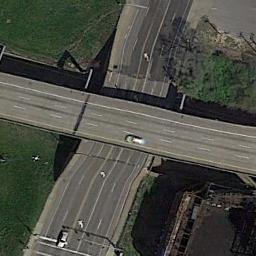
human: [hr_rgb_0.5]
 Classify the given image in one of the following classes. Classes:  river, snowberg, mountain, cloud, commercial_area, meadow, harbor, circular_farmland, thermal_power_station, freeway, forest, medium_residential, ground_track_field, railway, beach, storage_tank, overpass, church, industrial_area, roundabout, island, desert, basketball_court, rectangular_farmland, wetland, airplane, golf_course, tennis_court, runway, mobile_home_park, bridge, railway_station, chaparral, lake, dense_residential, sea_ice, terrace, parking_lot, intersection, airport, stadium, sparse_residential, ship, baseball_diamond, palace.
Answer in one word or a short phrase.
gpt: overpass